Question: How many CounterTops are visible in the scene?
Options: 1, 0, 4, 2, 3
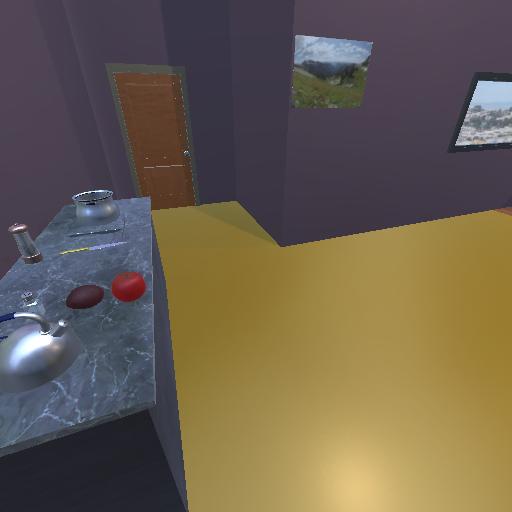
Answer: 1